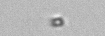
Label: nanoplankton_mix